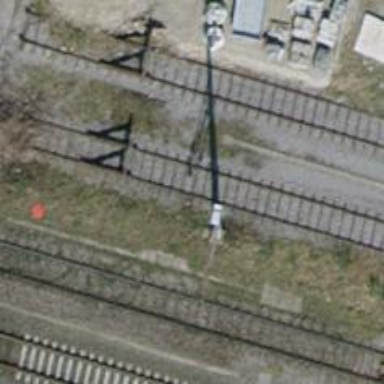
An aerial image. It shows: Railway buffer stop.